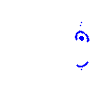
Particle: electron